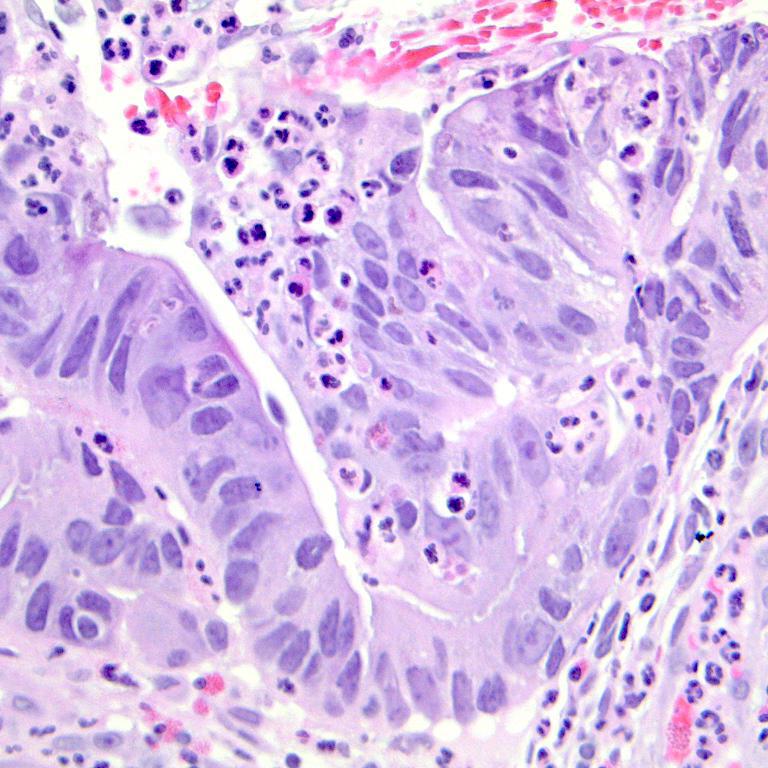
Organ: colon
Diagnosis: adenocarcinomas